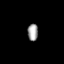
Tissue: lung
Cell type: Others
Senescence score: 0.2269
Nuclear area (px): 171
Mean DAPI intensity: 163.55